Question: I'm trying to create a Sitecore App on Sitecore 7.1 with Speak UI framework using Sitecore Rocks.
When I'm trying to add a new item nothing appears and it is blocked.
I'm trying to follow this <URL> .
Please see attached picture. Do you have idea why is not working?

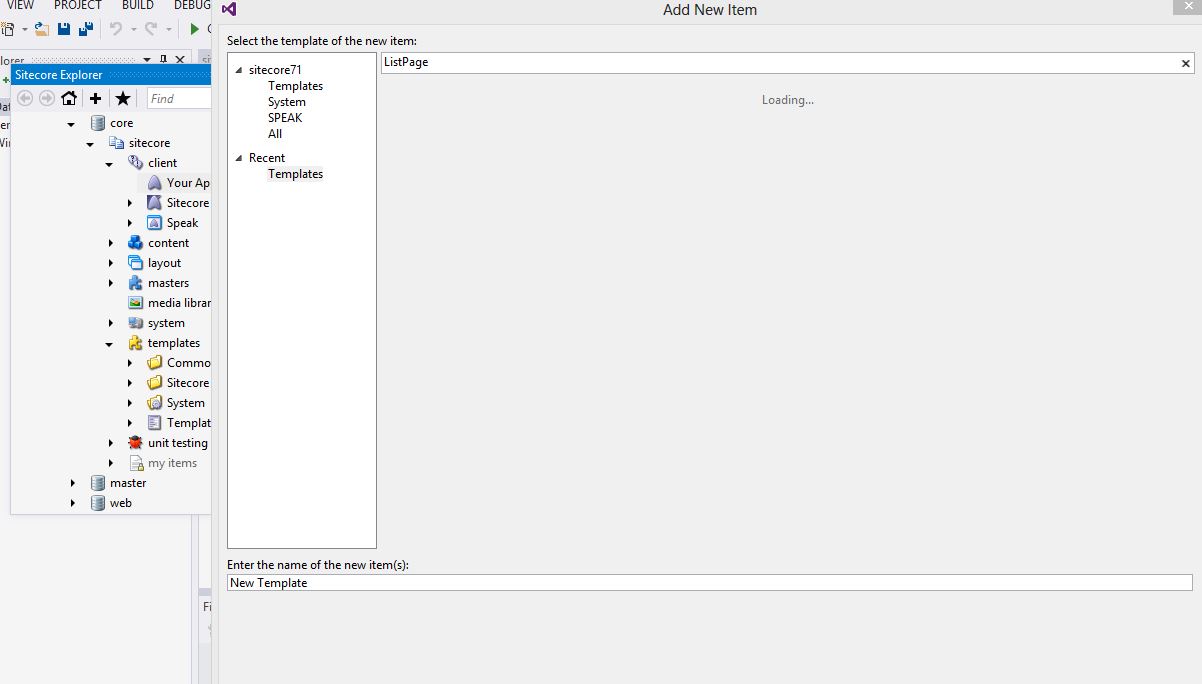
Answer: I updated my project to Sitecore 7.1 Update 1 and everything works as expected. Strange but it's working now.